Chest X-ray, PA view. Patient: 33 years old, sex F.
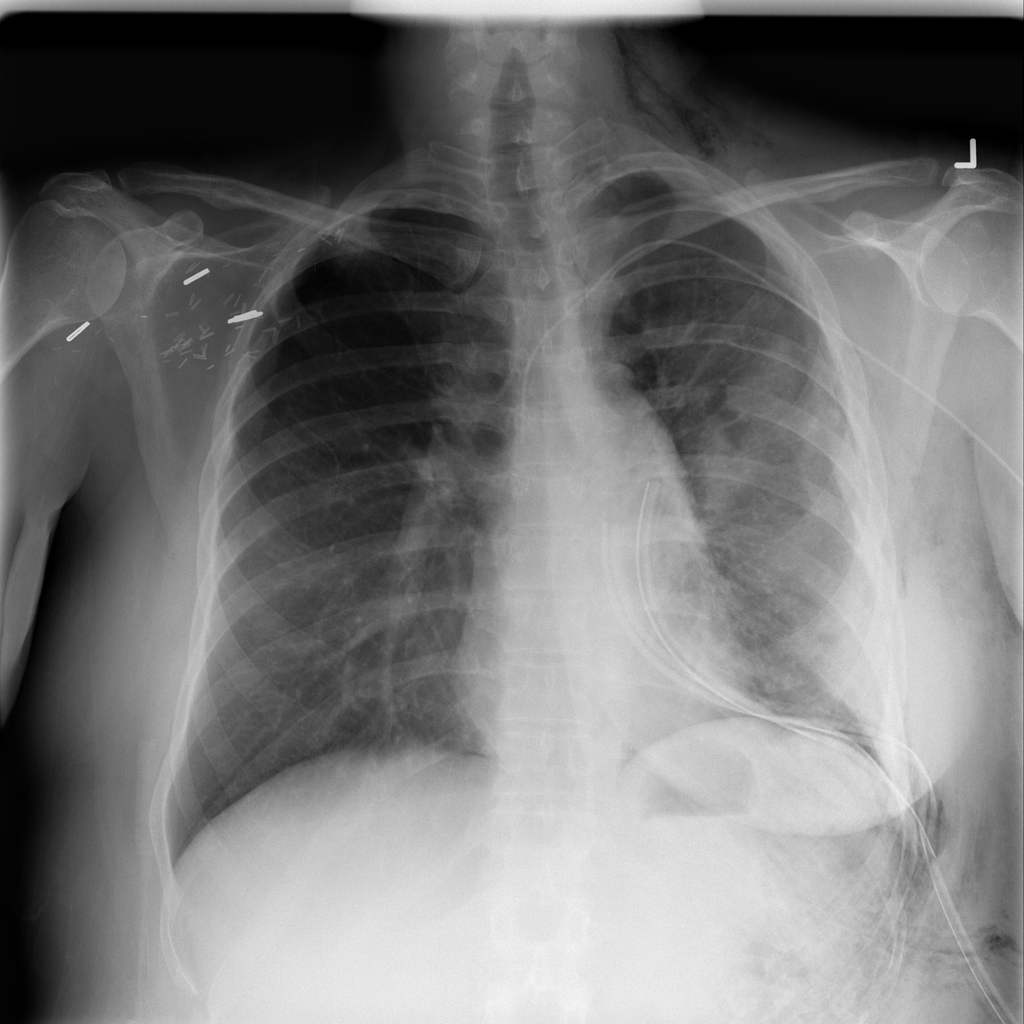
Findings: Emphysema, Pneumothorax